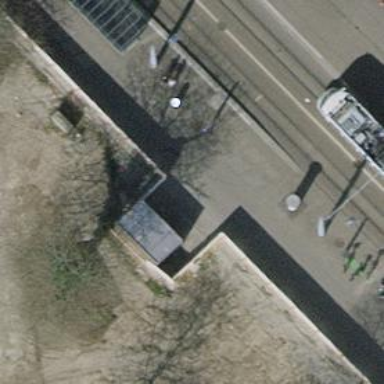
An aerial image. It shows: Toilets are available here.